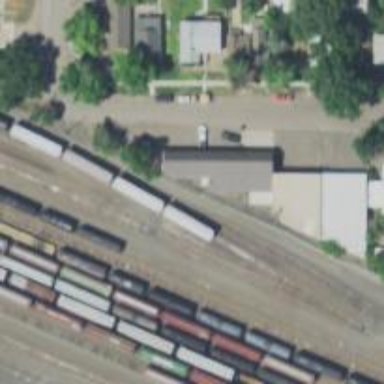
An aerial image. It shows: Railway siding with rails.